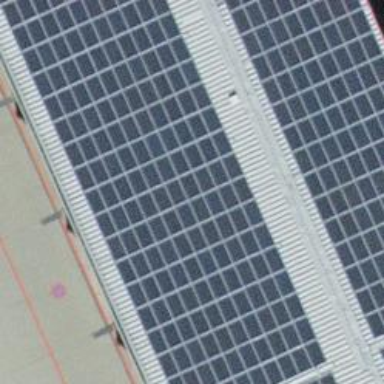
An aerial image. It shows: Solar power generator with photovoltaic panels.